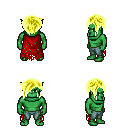
a pixel art fantasy rpg character, male body template, orc, green skin, red tattered cape, teal pants, gold pixie cut hairstyle, four views (front, back, left, right), 2x2 character sprite sheet, small pixel art, hard edges, no anti-aliasing